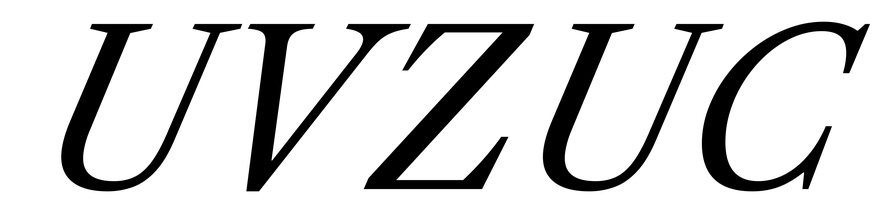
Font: LibreCaslonText-Italic_Italic